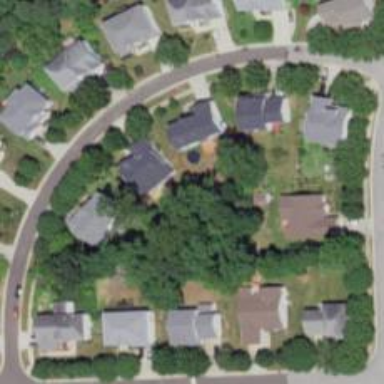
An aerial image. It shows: Neighborhood.